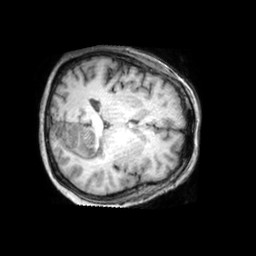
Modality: T1w
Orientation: axial
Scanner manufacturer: philips
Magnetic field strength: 3 T
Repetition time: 0.009895 s
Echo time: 0.004605 s